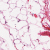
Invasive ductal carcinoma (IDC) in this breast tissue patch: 0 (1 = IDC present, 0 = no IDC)